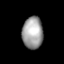
Tissue: lung
Cell type: Endothelial cells
Senescence score: 0.563
Nuclear area (px): 649
Mean DAPI intensity: 159.145